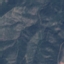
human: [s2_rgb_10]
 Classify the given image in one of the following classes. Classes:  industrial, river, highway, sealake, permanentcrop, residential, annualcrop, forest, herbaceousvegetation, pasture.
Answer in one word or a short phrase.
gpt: HerbaceousVegetation